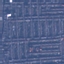
Land use / land cover class: Residential